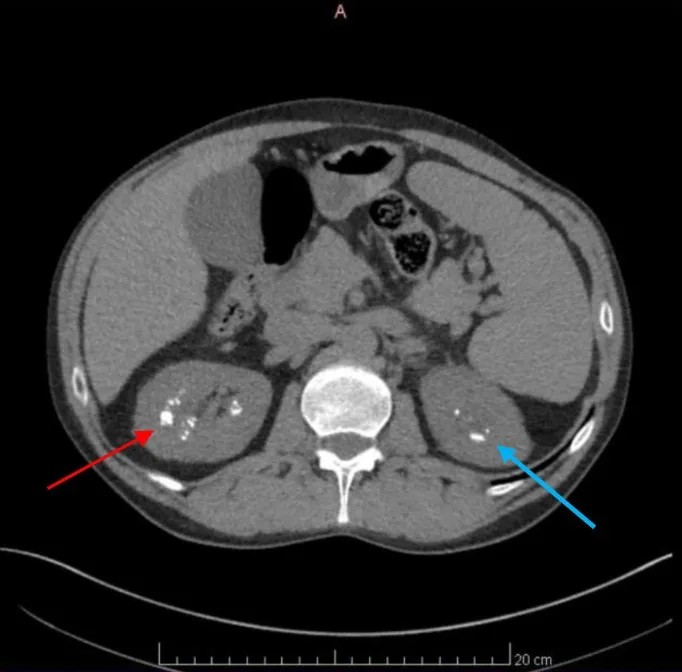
Axial CT scan of the Abdomen and Pelvis revealing numerous renal calculi. Axial CT scan images of the Abdomen and Pelvis depicting the presence of numerous renal calculi primarily localized in the right kidney, as seen by the red arrow. Additionally, visualization reveals the presence of renal calculi in the left kidney, albeit to a lesser extent, indicated by the blue arrow.
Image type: radiology (ct)